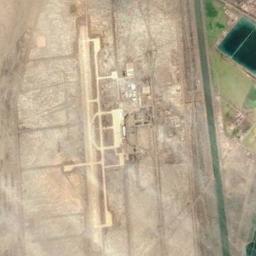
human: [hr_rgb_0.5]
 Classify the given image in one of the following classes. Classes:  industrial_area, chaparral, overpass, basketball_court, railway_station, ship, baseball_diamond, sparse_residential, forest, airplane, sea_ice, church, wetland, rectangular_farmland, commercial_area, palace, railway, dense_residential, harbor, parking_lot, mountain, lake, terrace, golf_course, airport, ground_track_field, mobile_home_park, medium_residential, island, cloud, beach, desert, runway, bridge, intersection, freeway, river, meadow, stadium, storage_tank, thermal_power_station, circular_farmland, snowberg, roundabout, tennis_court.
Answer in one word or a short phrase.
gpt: airport